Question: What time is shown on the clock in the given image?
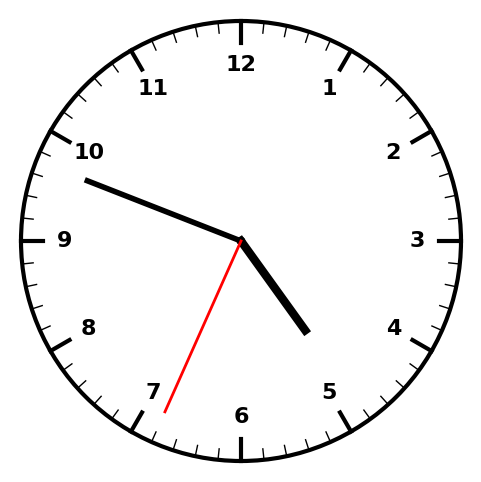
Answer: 04:48:34